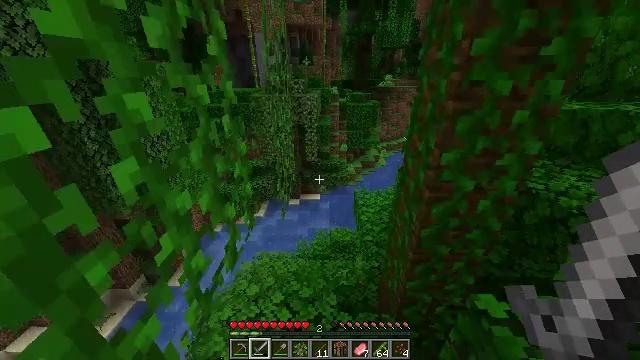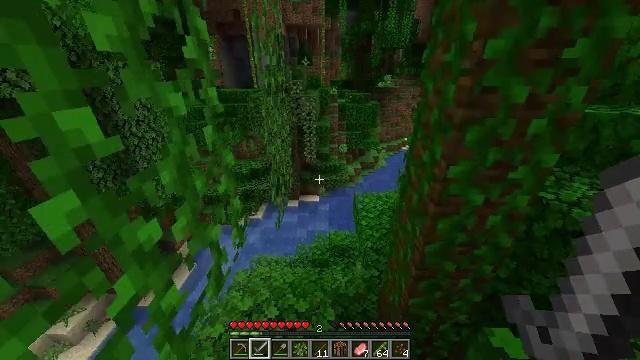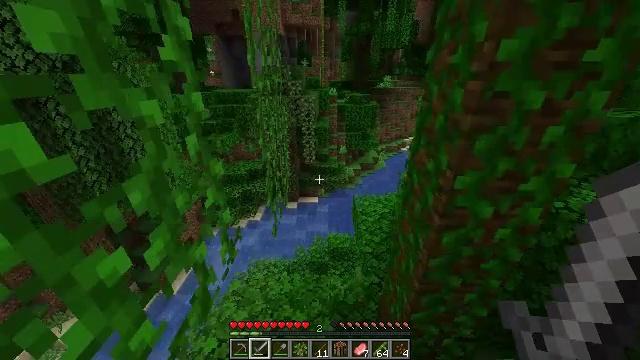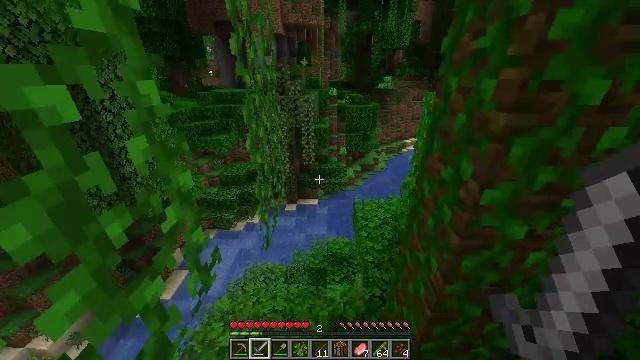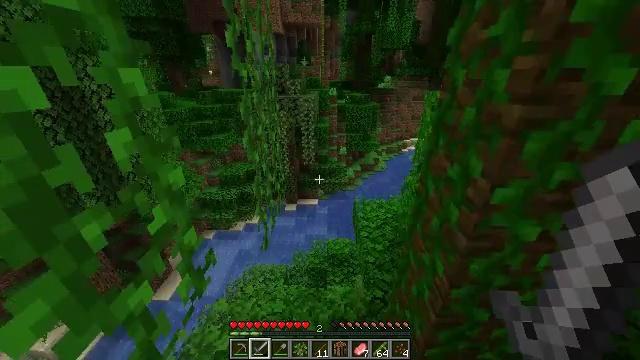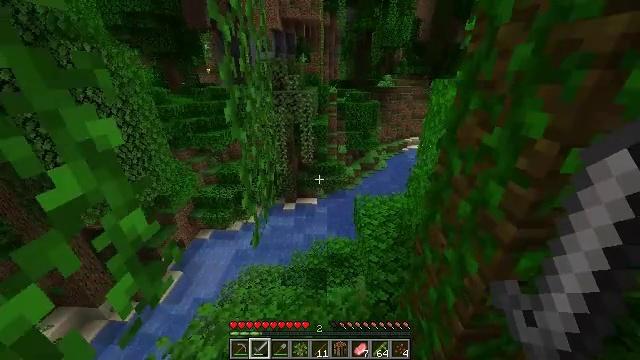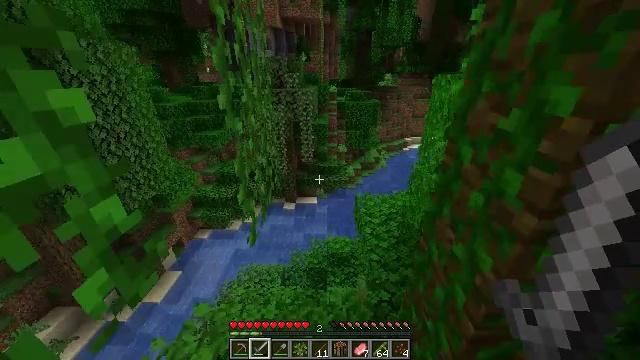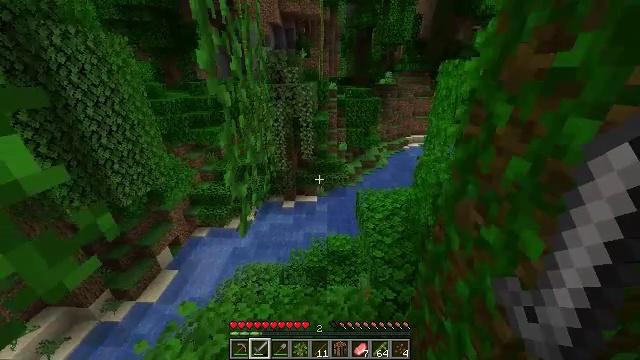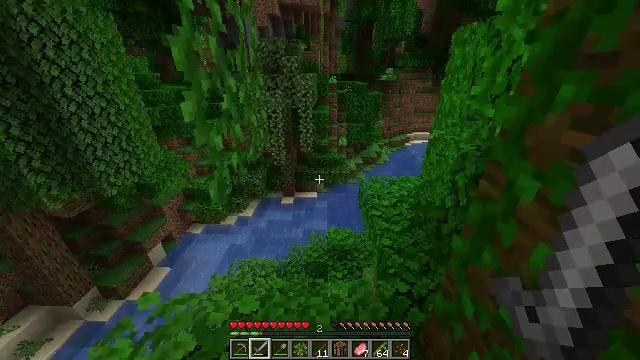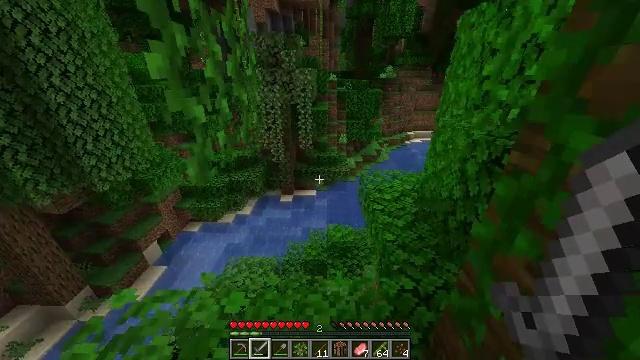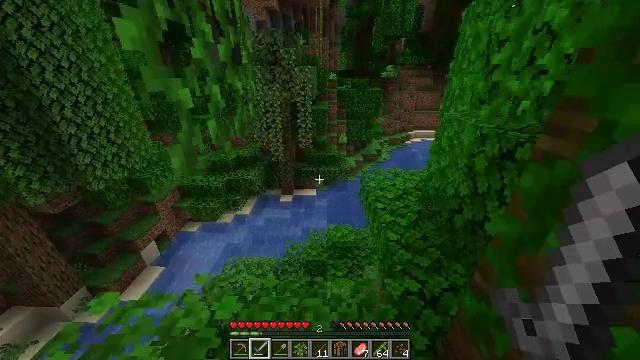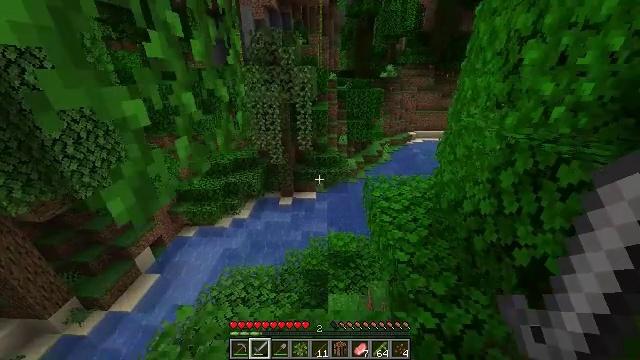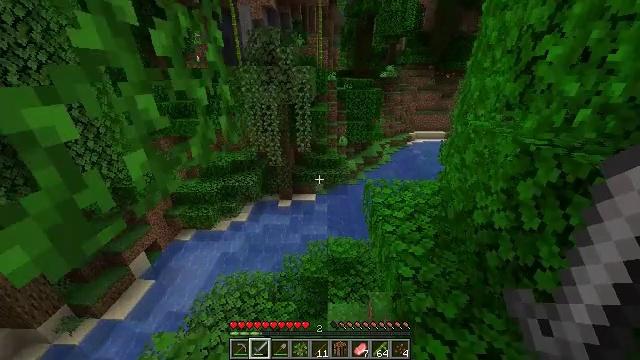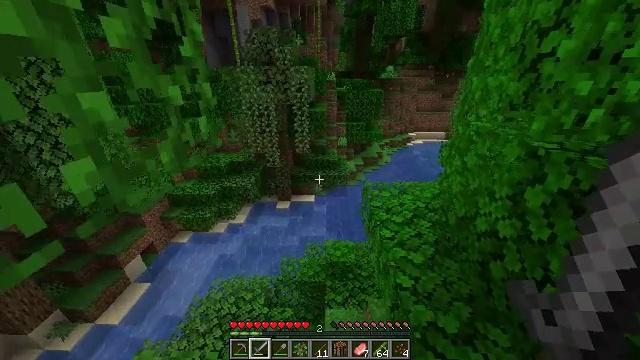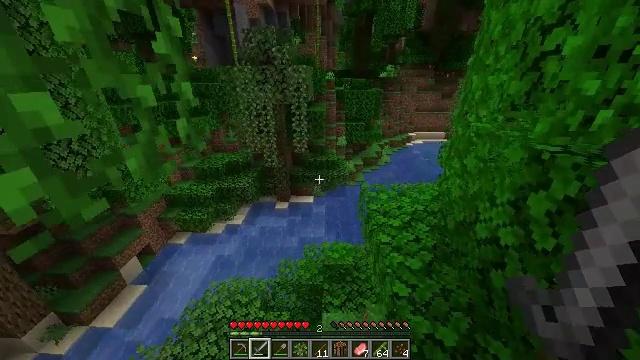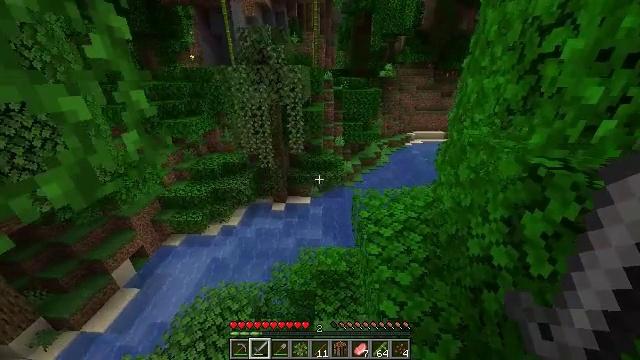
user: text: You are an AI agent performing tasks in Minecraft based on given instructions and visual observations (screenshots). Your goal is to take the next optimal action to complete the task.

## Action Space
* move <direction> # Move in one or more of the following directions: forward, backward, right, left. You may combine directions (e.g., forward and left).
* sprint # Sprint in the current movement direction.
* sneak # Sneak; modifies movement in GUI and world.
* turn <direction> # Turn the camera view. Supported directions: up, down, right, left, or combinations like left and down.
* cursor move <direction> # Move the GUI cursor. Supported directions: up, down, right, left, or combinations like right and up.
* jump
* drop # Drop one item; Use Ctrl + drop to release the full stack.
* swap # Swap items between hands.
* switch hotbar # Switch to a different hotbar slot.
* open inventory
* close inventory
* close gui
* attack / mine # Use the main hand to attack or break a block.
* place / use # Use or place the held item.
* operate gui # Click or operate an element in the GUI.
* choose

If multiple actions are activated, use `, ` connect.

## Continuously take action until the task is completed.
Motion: motion action
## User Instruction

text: Attack the melon to collect it.
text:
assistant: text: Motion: move forward, sprint
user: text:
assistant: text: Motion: move forward, sprint
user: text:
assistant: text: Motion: move forward, sprint
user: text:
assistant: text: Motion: move forward, sprint
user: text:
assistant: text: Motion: move forward, sprint
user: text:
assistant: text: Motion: move forward, sprint
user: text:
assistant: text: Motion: move forward, sprint
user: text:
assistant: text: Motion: move forward, sprint
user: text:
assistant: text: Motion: move forward, sprint
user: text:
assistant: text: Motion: move forward, sprint
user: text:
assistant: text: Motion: move forward, sprint
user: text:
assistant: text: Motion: move forward and move right, sprint
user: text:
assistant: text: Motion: move forward and move right, sprint
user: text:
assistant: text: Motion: move forward and move right, sprint
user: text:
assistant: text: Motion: move forward and move right, sprint
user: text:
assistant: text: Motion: move forward and move right, sprint
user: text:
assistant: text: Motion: move forward and move right, sprint
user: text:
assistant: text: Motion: move forward and move right, sprint
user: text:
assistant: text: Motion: move forward and move right, sprint
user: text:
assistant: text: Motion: move forward and move right, sprint
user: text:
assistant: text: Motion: move forward and move right, sprint
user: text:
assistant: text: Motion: move forward and move right, sprint
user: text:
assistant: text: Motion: move forward and move right, sprint
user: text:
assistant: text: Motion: move forward and move right, sprint
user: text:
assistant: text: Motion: move forward and move right, sprint
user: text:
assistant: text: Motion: move forward and move right, sprint
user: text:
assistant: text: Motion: move forward and move right, sprint, turn up
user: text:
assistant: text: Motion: move forward and move right, sprint, turn up
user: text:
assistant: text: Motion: move forward and move right, sprint, turn up
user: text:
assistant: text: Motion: move forward, sprint, turn up